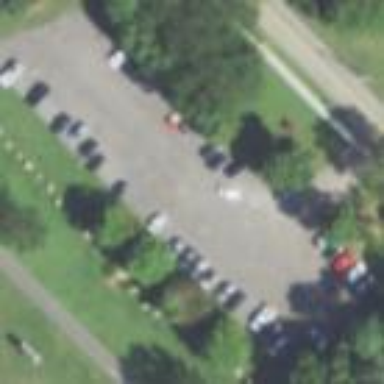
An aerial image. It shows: Parking area.